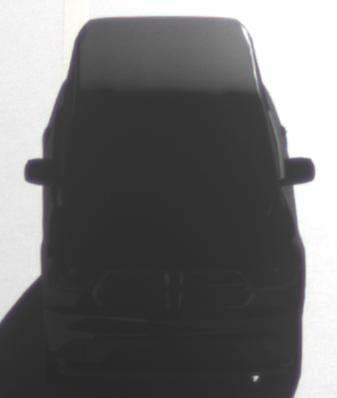
Make: Dodge
Model: Durango
Detailed model: Gen. 3
Model produced from: 2010
Doors: 5
Color: black
Road condition: dry road
Daytime: sunrise or sunset
Contrast: high contrast